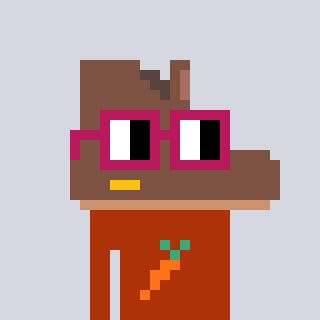
a pixel art character with square dark red glasses, a boot-shaped head and a hotbrown-colored body on a cool background